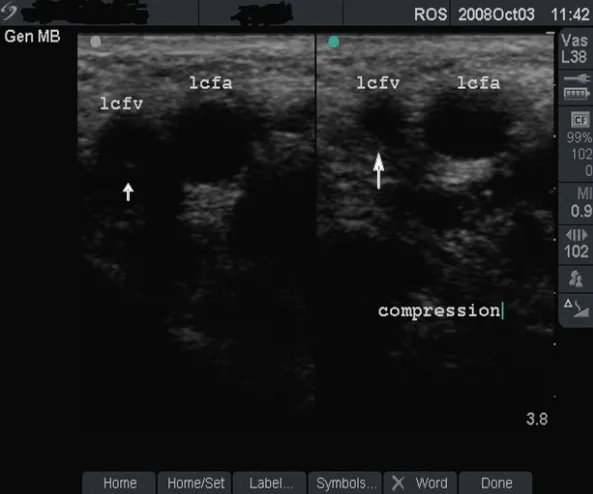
Vein with severe damage (grade 3). Dual-frame image and compression test in a 43-year old woman (case study D). The left femoral vein (lcfv, short arrow) is smaller than the artery (lcfa) and the vein did not collapse completely with compression (long arrow). The damage to this vein was graded as severe (grade 3).
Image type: radiology (ultrasound)